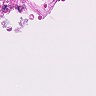
Metastatic tissue present: no